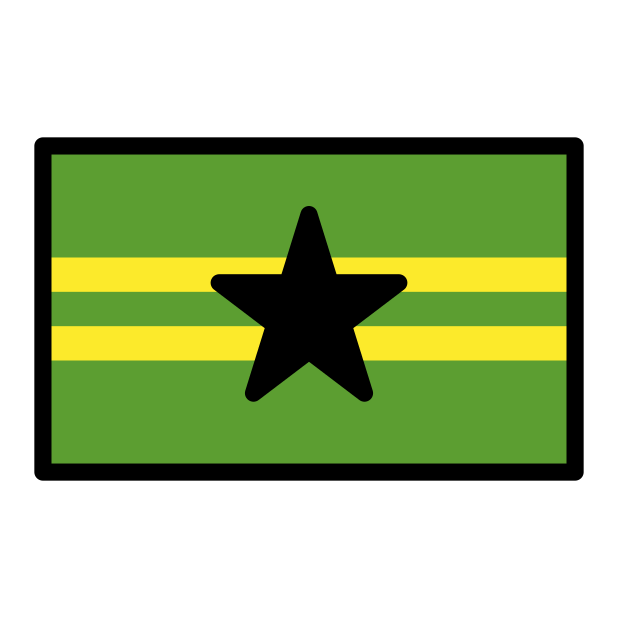
browncoat flag